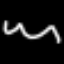
Label: squiggle